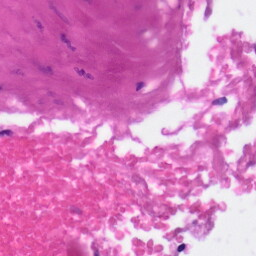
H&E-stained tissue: Skin